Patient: sex F, age 77
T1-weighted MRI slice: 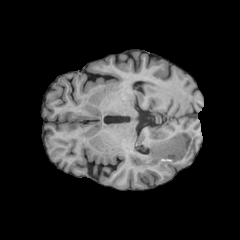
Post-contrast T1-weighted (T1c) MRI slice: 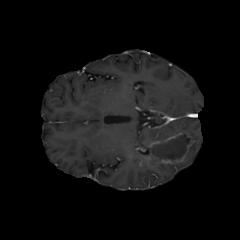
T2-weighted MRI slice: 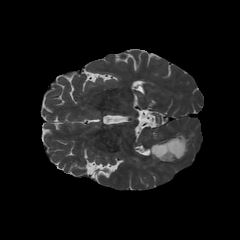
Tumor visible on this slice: yes
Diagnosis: Glioblastoma, IDH-wildtype
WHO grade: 4